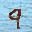
Label: 9